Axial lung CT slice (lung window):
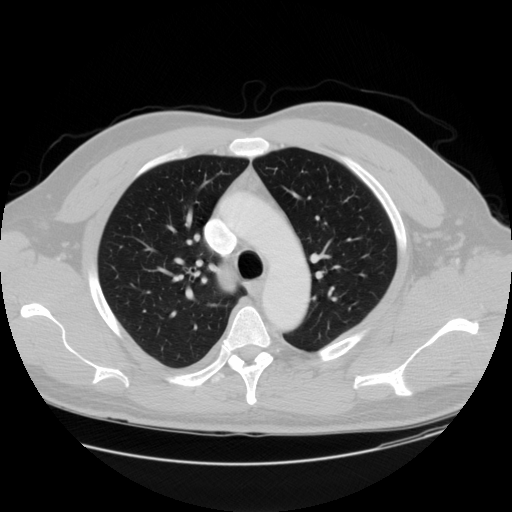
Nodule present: no